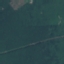
Land use / land cover class: Forest